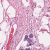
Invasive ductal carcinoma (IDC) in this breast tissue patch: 0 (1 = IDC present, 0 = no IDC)